Interaction volume radius: 10 \u00c5
Interaction volume height: 15 \u00c5
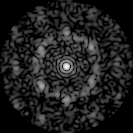
Disorder parameter: 0.6762